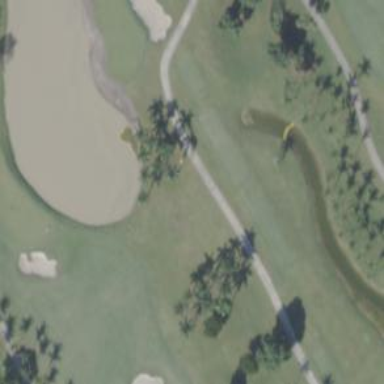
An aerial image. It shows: Golf tee.